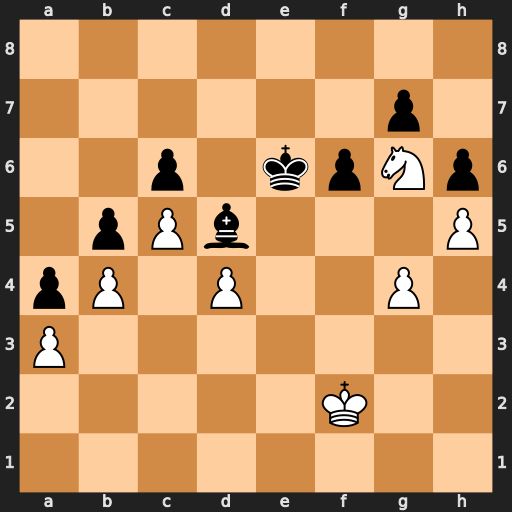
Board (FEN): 8/6p1/2p1kpNp/1pPb3P/pP1P2P1/P7/5K2/8
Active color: w
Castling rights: -
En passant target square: -
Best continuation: Nf4+ Ke7 Nxd5+